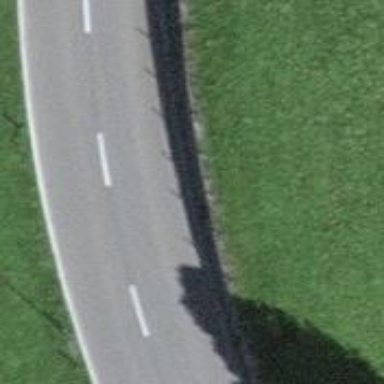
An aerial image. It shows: Secondary road with asphalt surface. The tracktype is grade1.